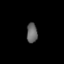
Tissue: lung
Cell type: Epithelial cells
Senescence score: 0.1663
Nuclear area (px): 209
Mean DAPI intensity: 103.163